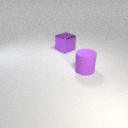
large purple metal cube to the left of large purple rubber cylinder